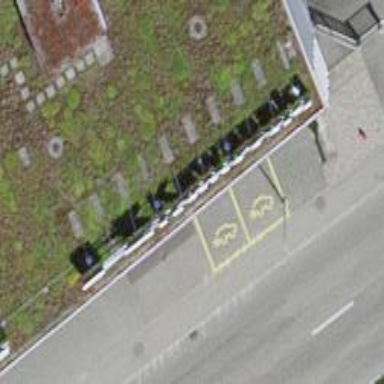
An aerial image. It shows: Charging station.